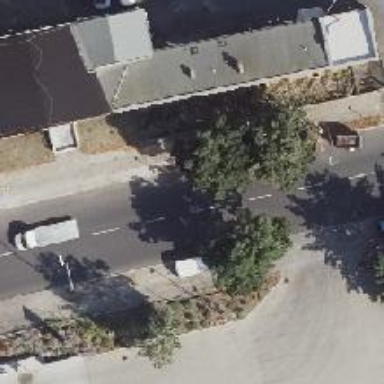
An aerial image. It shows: Broadleaved deciduous tree in parking area.